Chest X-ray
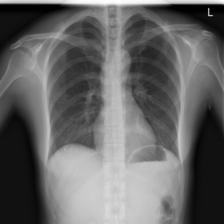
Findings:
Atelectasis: negative
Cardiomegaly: negative
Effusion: negative
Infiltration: negative
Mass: negative
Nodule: negative
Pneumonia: negative
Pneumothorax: negative
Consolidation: negative
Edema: negative
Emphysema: negative
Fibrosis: negative
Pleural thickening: negative
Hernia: negative